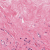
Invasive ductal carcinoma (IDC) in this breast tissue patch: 0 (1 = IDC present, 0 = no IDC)